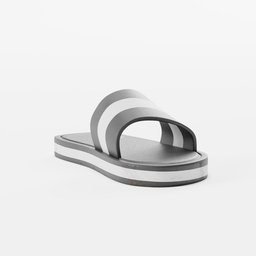
Label: people